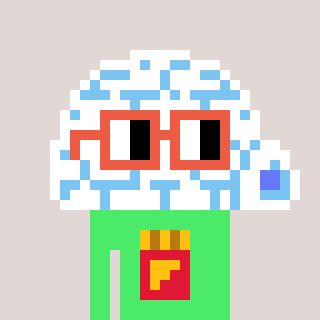
a pixel art character with square orange glasses, a igloo-shaped head and a teal-colored body on a warm background